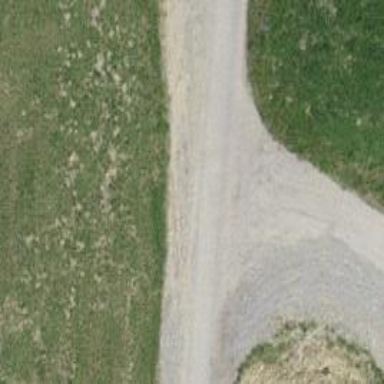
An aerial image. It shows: Paved track road with grade1 track type.